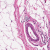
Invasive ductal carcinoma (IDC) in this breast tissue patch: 0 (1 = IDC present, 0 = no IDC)